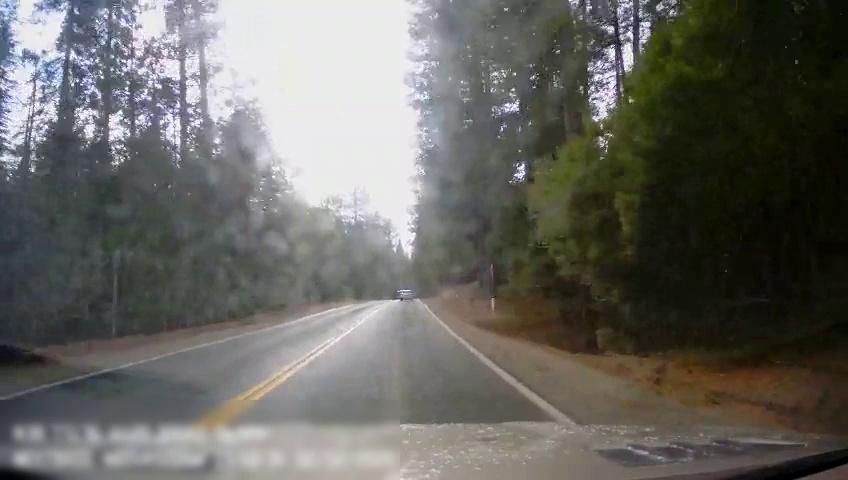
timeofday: Day
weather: Sunny
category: Drivable Space
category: Vehicles | SUV
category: Lanes | Current Lane
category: Lanes | Current Lane
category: Lanes | Opposite Lane
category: Lanes | Opposite Lane